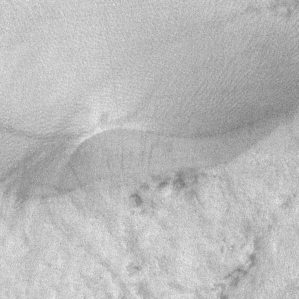
Label: frost